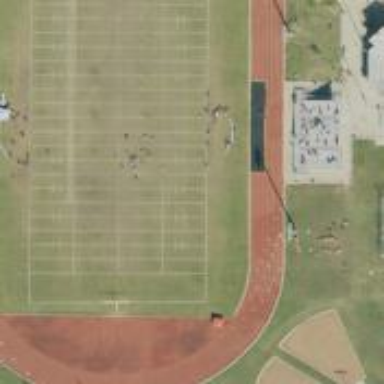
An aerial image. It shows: American football pitch for leisure and sport activities.